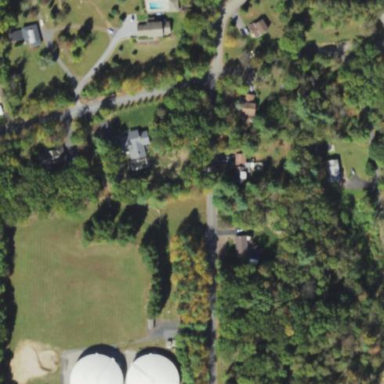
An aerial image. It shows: Water works facility used for storage.